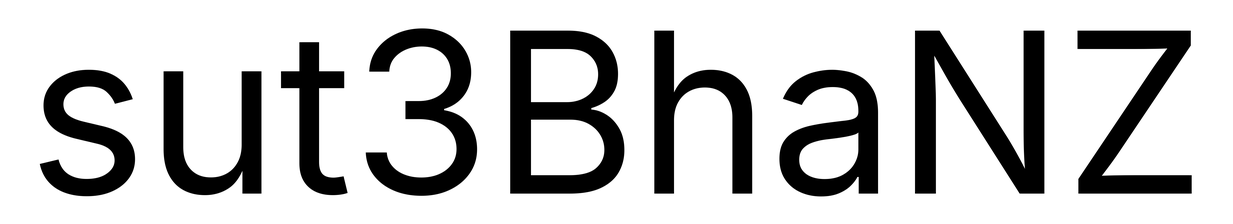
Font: Inter_Regular